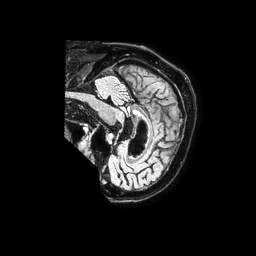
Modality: FLAIR
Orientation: sagittal
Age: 72
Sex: male
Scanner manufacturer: philips
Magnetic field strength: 1.5 T
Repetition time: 4.8 s
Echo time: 0.3071 s